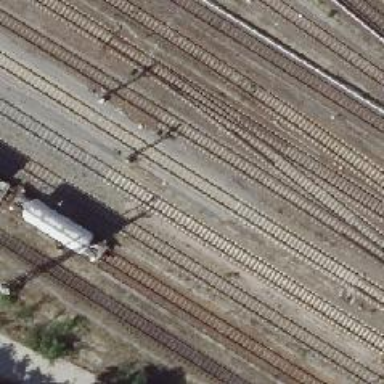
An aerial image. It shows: Railway signal.